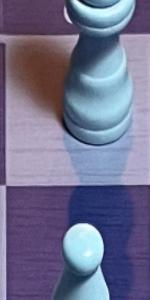
Label: Empty